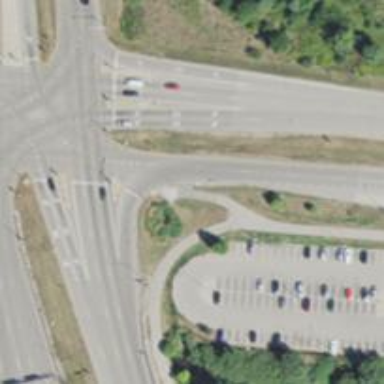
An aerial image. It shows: Trunk link highway.